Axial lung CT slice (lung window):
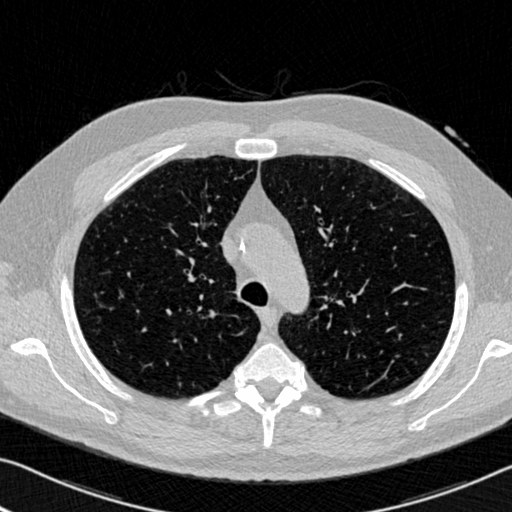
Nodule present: no